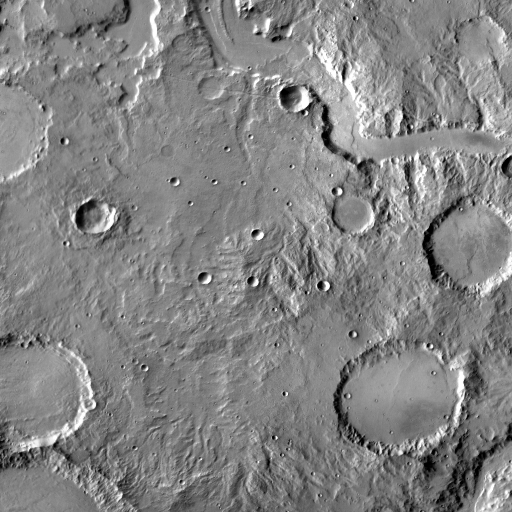
Crater classes present: Background, Other, Layered, Buried